Brain MRI, t2w sequence, axial 2D slice.
Patient: age 35, sex F, weight 95 kg, height 1.95 m
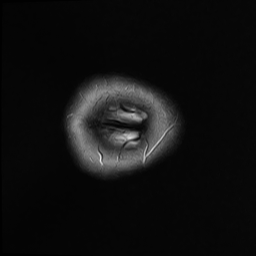